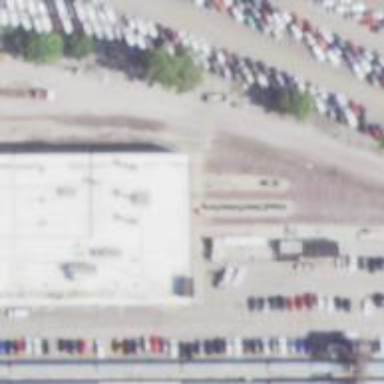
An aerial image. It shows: Railway yard used for servicing trains.